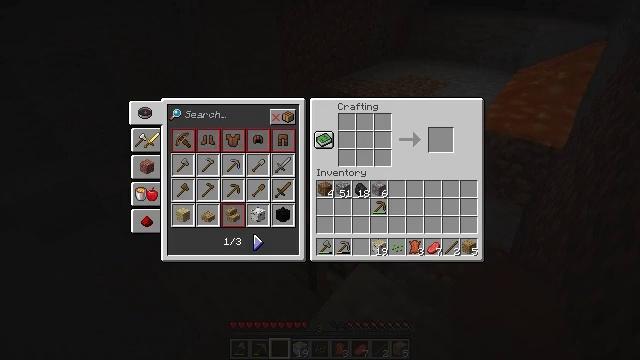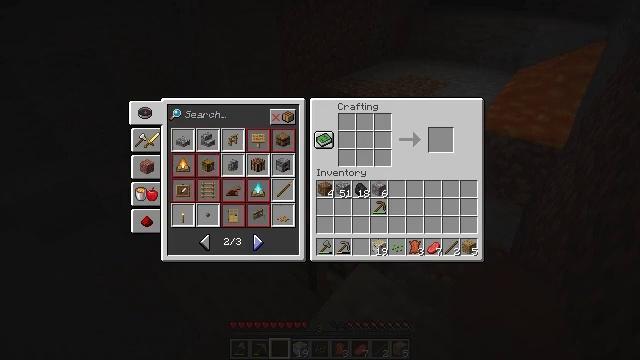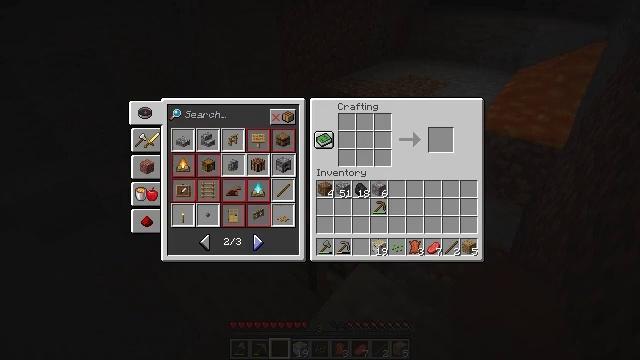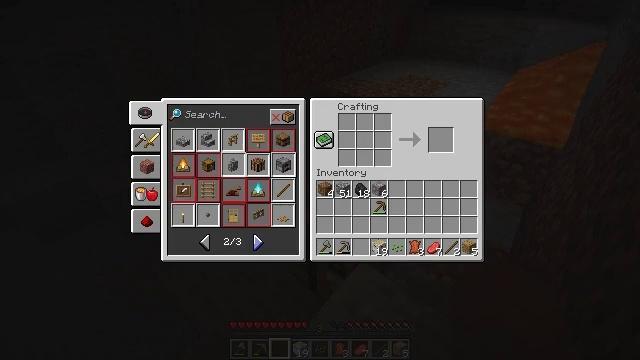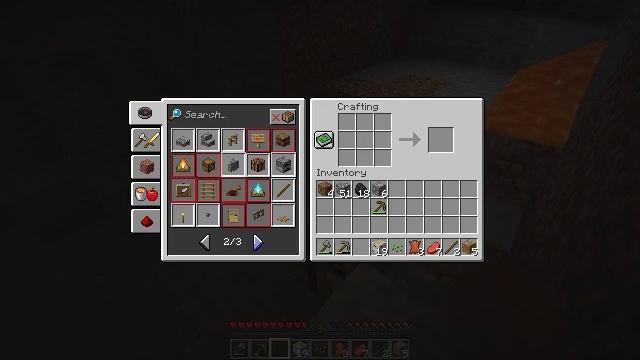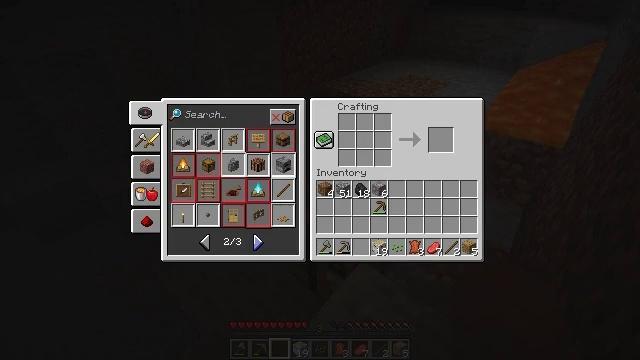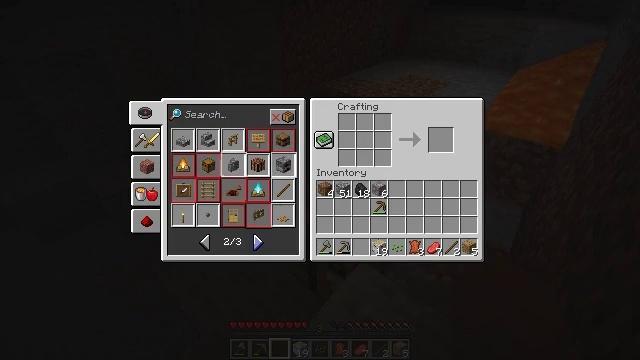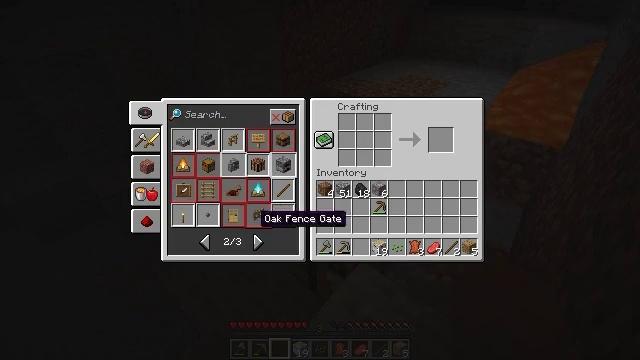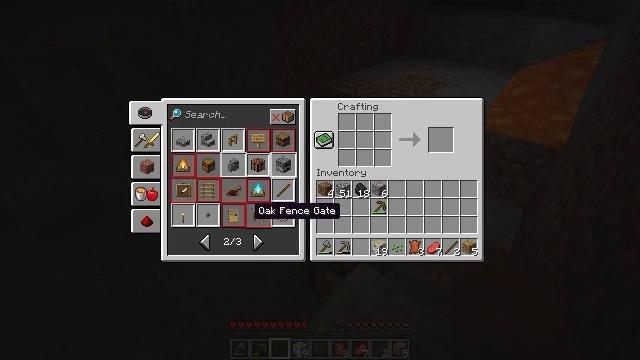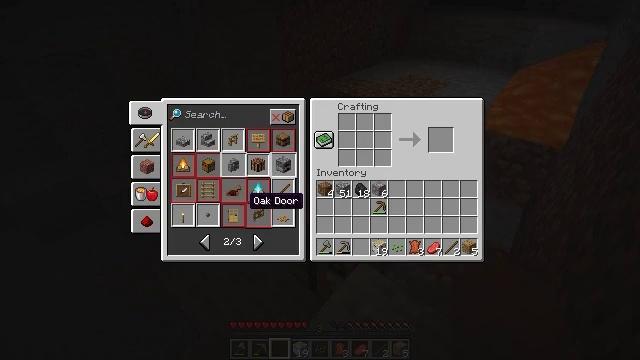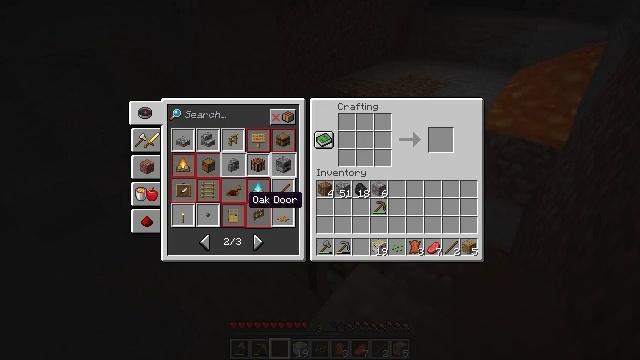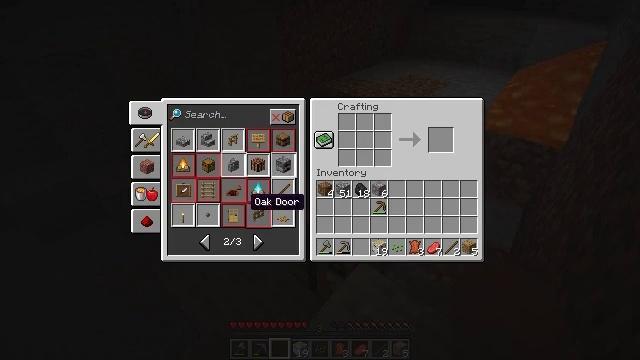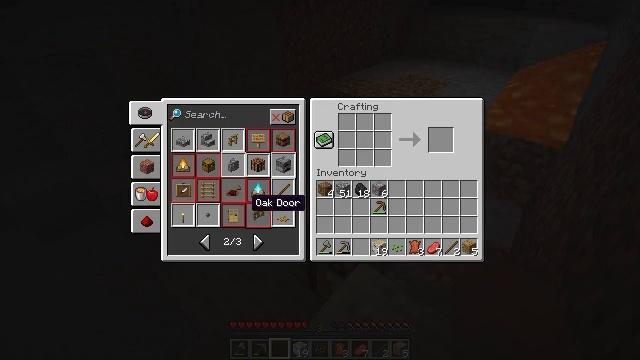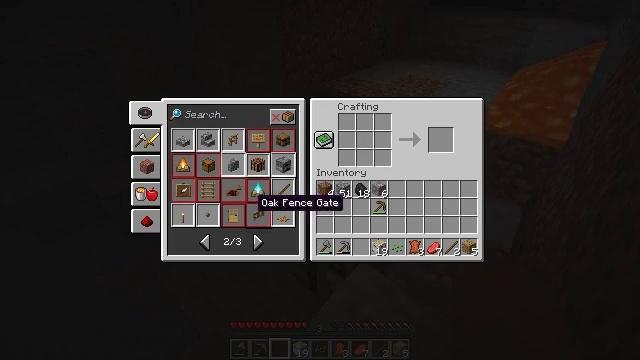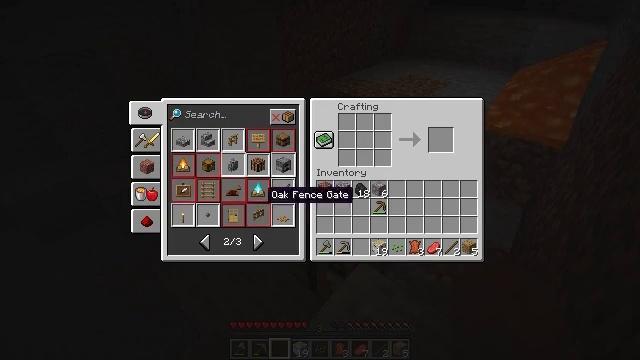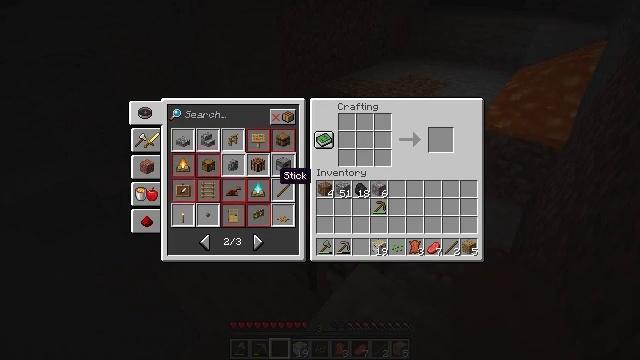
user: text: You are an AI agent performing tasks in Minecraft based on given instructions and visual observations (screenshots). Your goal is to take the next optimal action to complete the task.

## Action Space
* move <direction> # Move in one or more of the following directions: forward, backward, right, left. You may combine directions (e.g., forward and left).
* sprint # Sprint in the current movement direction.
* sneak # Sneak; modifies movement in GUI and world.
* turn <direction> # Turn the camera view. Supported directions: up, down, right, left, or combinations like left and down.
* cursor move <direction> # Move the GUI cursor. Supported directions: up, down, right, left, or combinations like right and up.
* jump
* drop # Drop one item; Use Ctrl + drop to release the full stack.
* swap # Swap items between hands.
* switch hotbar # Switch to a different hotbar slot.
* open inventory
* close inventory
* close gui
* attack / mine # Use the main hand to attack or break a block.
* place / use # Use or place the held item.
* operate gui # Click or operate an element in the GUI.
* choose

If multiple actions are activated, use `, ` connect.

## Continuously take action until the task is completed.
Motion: motion action
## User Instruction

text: Combine cobblestone in the crafting table to make a furnace.
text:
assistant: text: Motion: operate gui
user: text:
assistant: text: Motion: operate gui
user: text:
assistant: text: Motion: operate gui
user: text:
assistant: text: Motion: no_op
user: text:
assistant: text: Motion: no_op
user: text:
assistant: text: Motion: no_op
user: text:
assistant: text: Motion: cursor move up
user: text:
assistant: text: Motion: cursor move up
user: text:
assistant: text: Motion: cursor move up
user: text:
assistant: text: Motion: no_op
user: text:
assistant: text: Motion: no_op
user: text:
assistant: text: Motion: no_op
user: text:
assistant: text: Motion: no_op
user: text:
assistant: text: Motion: cursor move right and up
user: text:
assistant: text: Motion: cursor move right and up
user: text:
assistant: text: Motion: sneak, cursor move up
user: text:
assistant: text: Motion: sneak
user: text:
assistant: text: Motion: sneak
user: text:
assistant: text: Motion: sneak
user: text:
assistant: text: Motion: sneak, operate gui
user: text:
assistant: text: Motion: sneak, operate gui
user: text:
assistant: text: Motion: sneak, operate gui
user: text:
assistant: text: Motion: sneak, cursor move right
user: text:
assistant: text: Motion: sneak, cursor move right and up
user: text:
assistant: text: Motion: sneak, cursor move right
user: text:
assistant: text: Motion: sneak, cursor move right
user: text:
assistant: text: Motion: sneak
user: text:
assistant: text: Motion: sneak
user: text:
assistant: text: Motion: sneak
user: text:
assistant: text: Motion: sneak